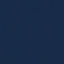
Land use / land cover class: SeaLake